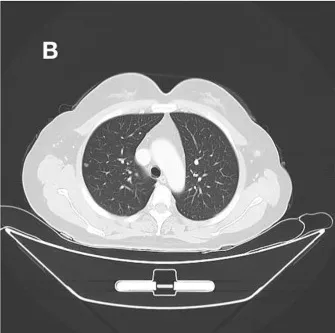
Right lung nodule on initial admission.
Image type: radiology (ct)